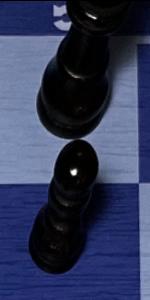
Label: Pawn_Black